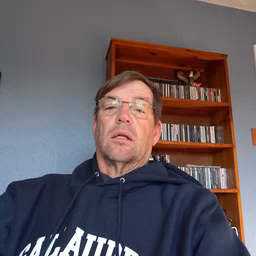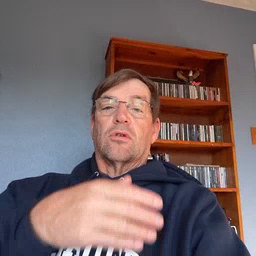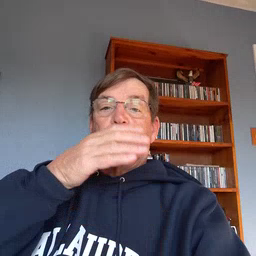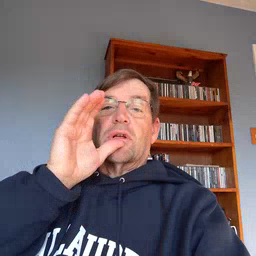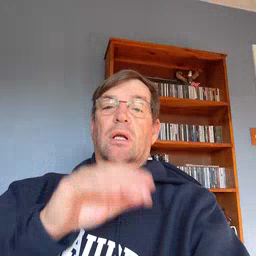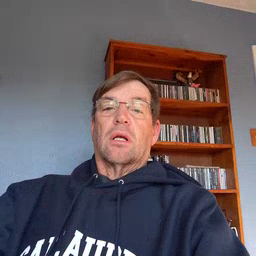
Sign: drink